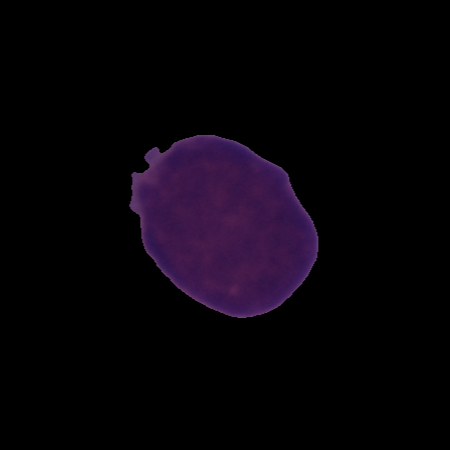
Label: cancer